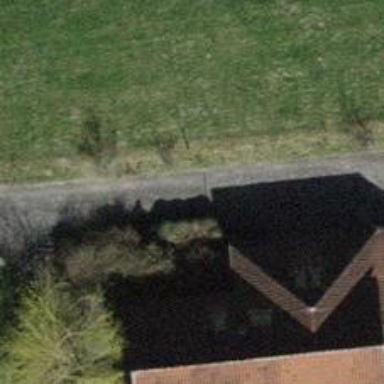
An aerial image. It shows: Driveway made of paving stones.